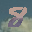
Label: 8